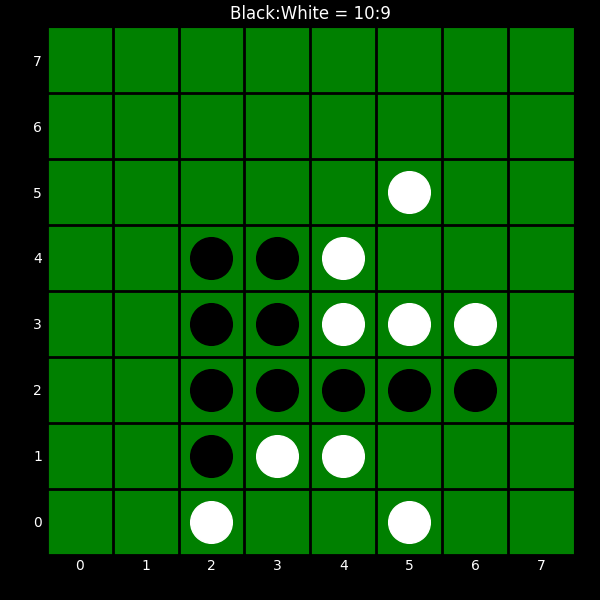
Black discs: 10
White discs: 9